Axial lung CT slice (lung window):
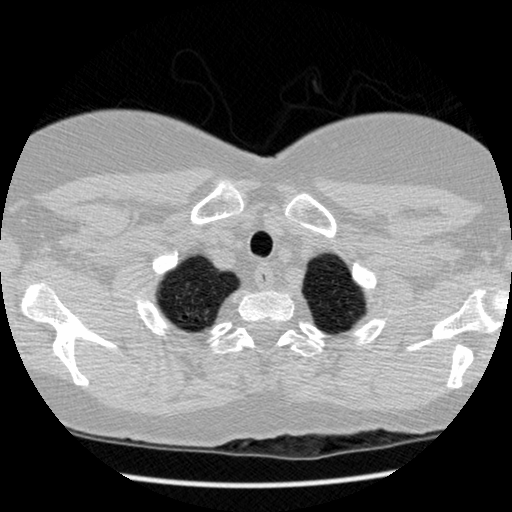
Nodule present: no